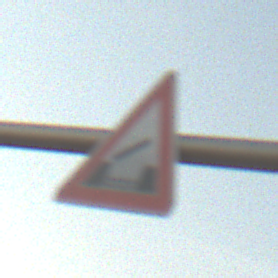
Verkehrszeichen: BeweglicheBruecke
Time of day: SunriseSunset
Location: Outdoor (Nature)
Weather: PartlyCloudy
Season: NotSpecified
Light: Natural